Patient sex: M
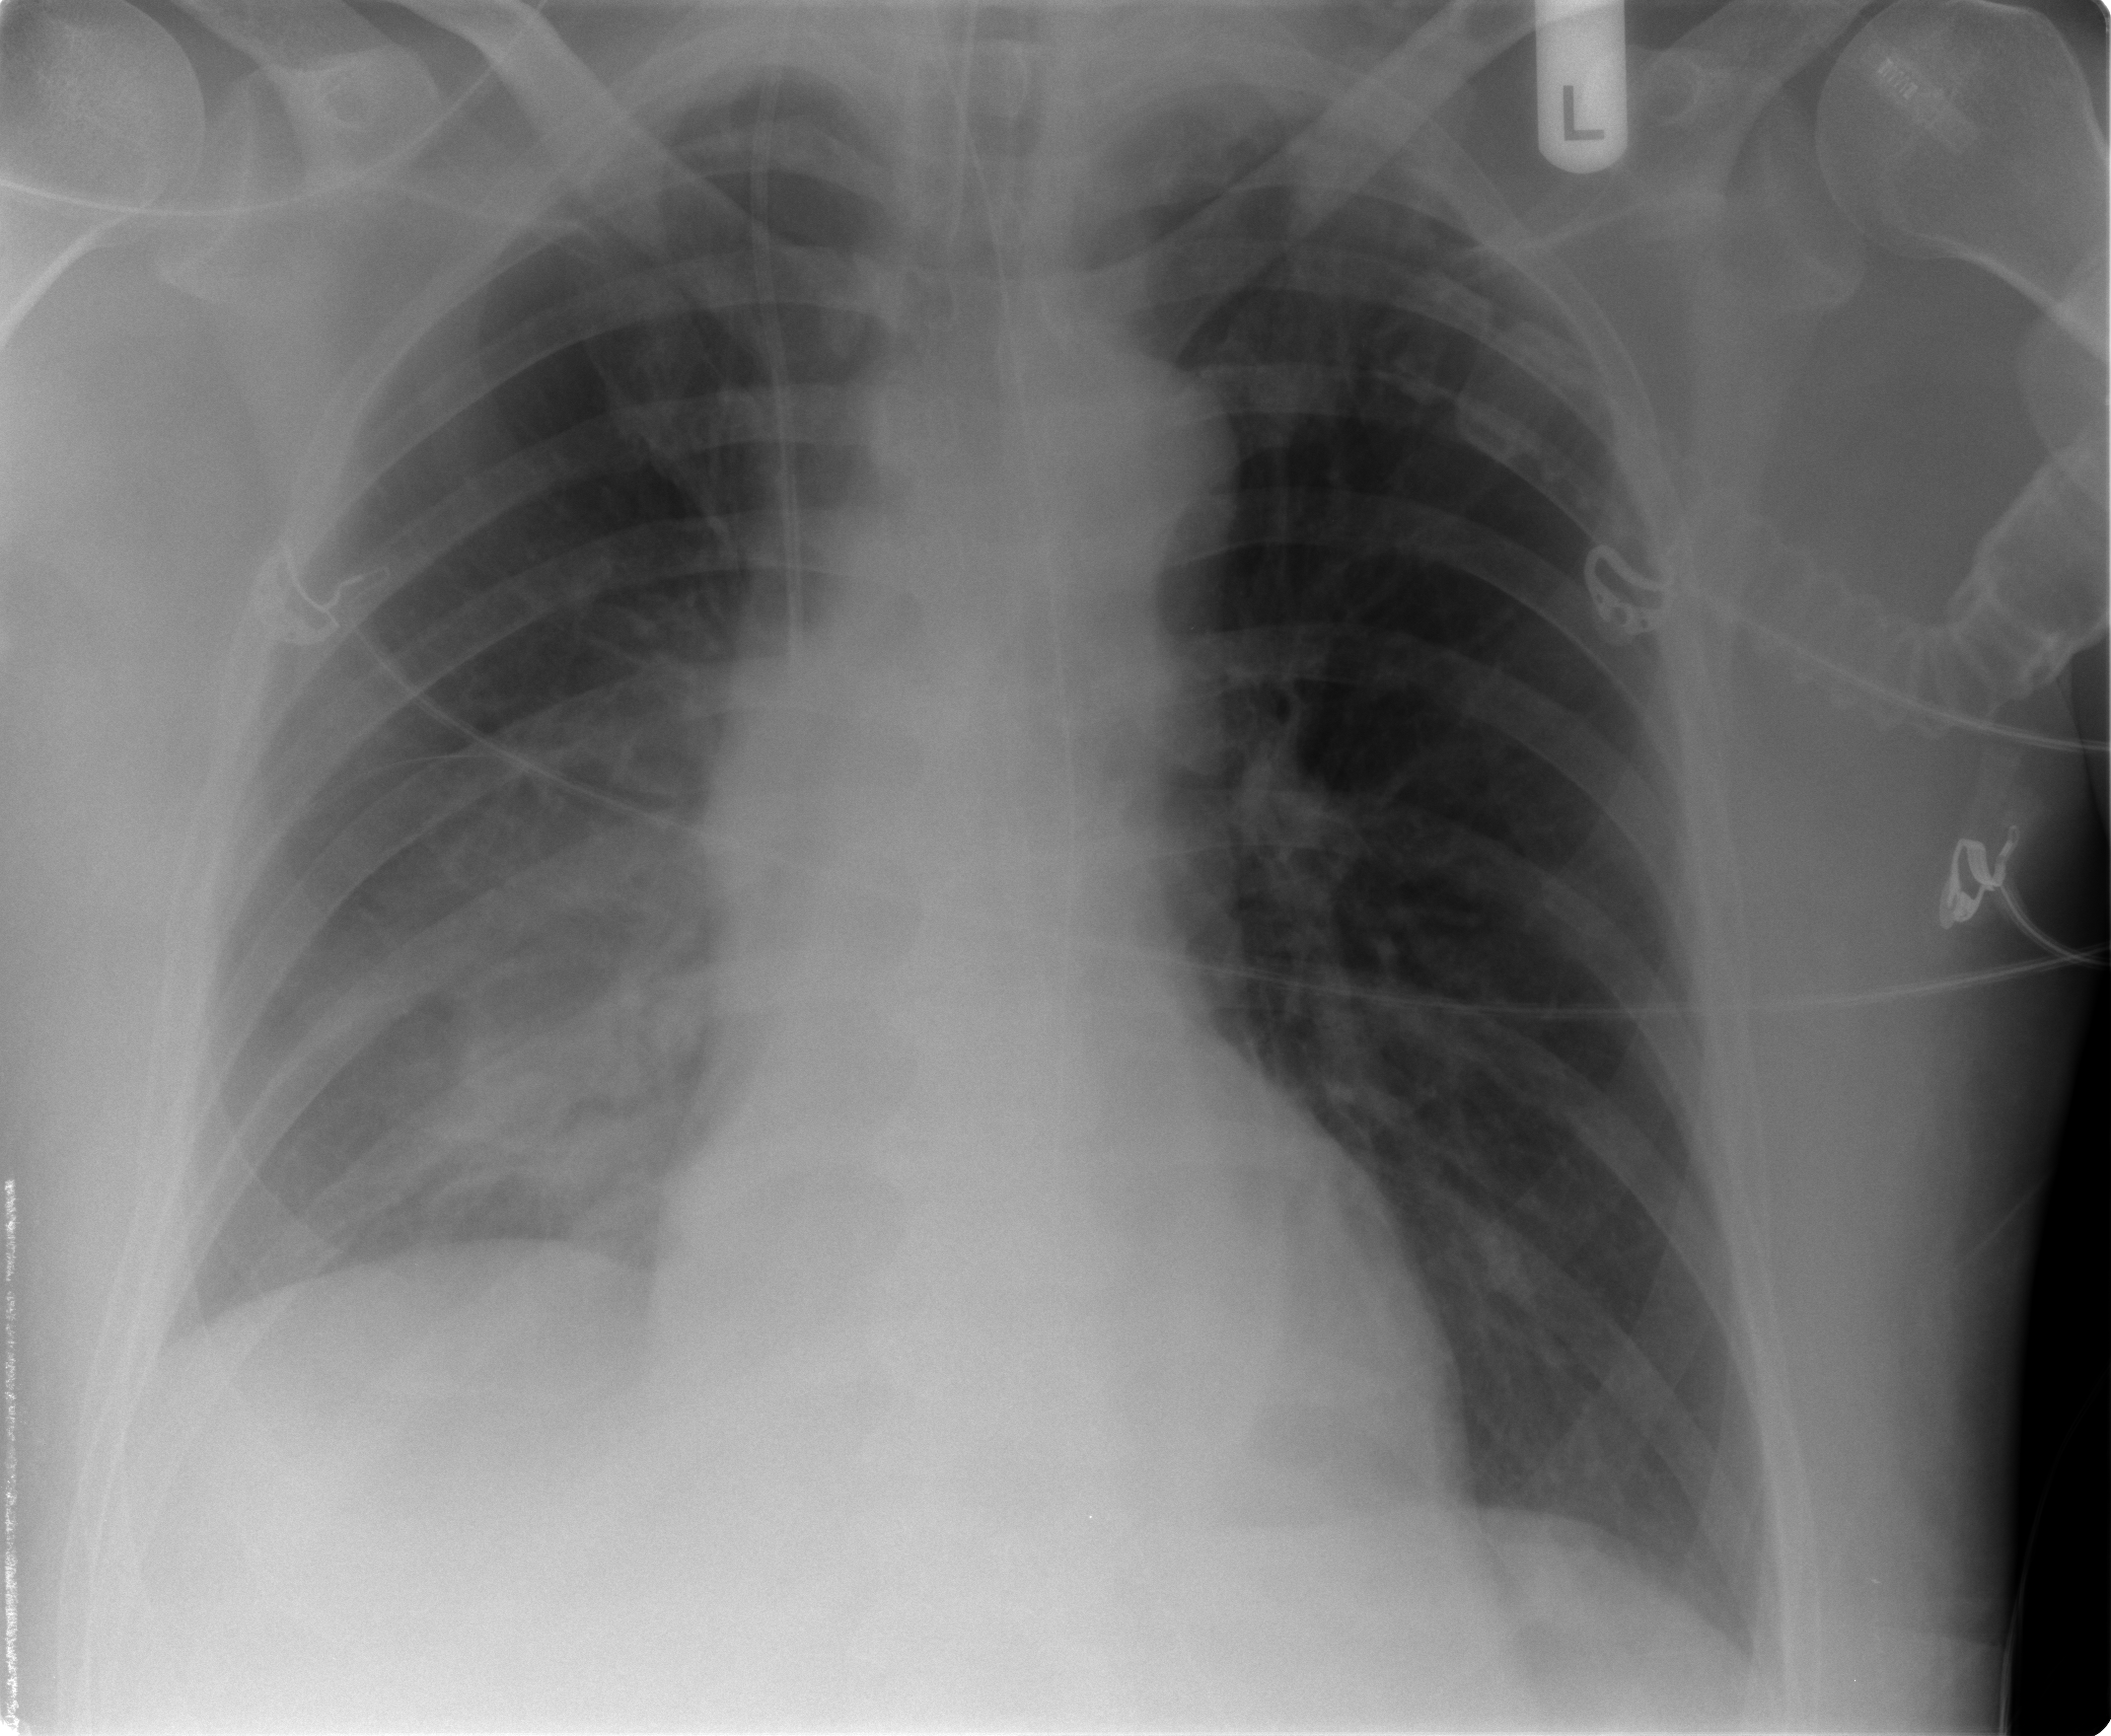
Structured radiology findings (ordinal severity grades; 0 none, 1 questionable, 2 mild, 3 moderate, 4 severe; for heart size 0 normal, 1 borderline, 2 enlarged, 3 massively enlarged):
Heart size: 0
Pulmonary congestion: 0
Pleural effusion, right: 1
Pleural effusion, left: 0
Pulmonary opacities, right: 2
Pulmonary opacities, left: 0
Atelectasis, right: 2
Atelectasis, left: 1